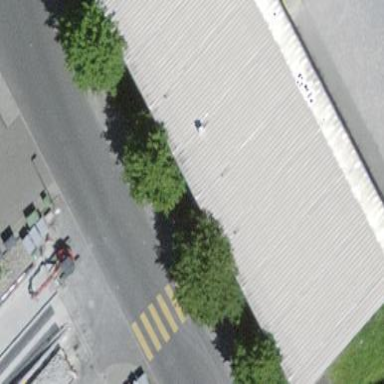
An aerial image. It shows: Kindergarten building that is part of school.